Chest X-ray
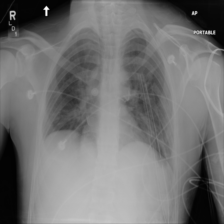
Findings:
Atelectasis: positive
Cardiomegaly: negative
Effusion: negative
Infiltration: negative
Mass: negative
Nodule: negative
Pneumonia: negative
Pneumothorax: negative
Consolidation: negative
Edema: positive
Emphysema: negative
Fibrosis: negative
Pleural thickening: negative
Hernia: negative